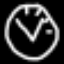
Label: clock